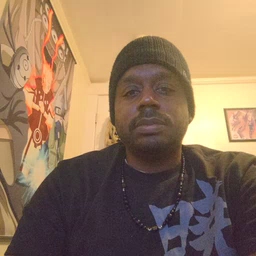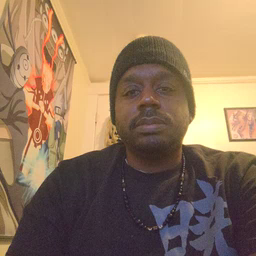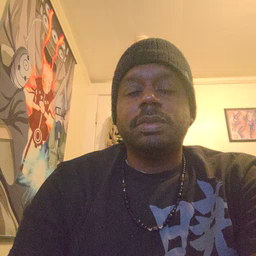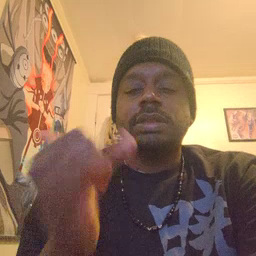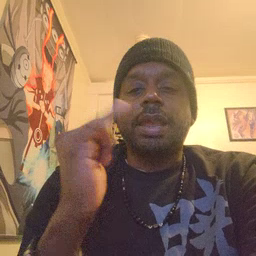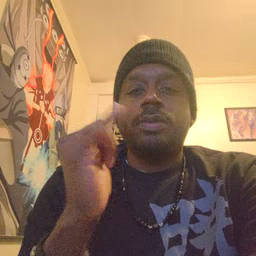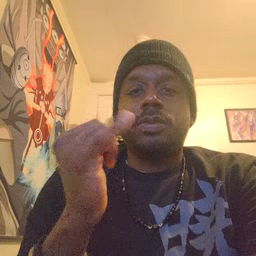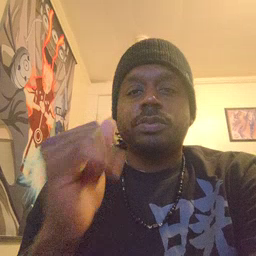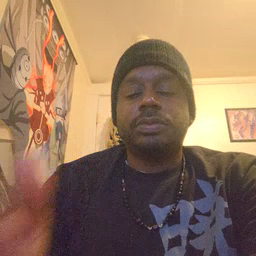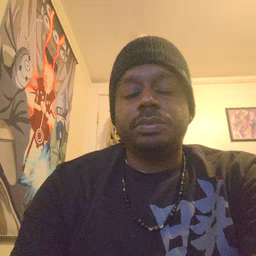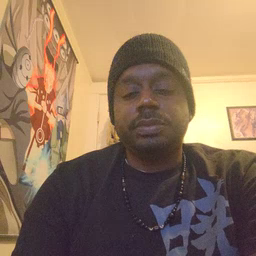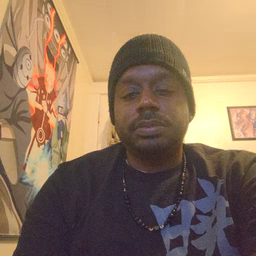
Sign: yellow